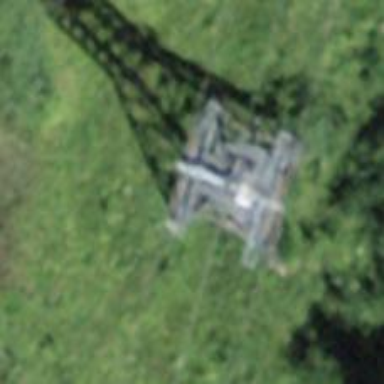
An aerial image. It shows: Pylon for aerialway.